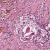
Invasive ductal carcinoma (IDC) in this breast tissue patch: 0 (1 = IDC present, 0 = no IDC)